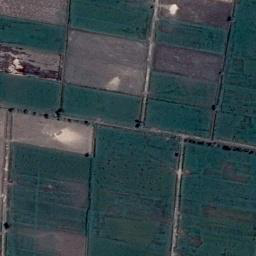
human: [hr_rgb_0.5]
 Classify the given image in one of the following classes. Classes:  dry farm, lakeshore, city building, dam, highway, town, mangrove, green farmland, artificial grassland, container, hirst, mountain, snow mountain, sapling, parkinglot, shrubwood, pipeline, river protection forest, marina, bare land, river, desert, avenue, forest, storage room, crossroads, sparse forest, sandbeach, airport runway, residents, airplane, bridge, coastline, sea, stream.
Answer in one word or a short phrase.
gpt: green farmland